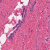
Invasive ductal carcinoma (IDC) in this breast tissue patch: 0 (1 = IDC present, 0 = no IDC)